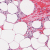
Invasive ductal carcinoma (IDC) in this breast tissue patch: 0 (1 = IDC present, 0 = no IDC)